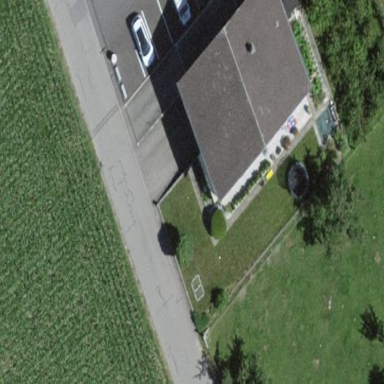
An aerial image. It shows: Residential building.